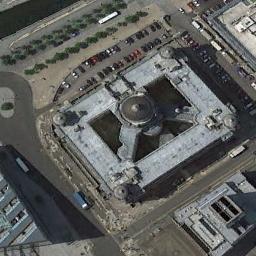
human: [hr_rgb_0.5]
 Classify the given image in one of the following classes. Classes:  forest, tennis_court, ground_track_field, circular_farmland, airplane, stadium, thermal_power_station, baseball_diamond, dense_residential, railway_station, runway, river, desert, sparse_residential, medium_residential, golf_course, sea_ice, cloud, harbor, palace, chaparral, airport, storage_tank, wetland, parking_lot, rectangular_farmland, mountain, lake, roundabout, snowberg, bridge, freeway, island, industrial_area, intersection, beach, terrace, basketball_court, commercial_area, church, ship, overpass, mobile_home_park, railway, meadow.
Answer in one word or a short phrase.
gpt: church